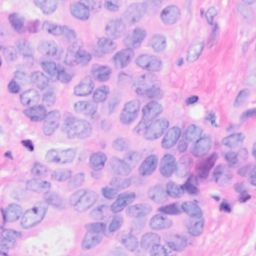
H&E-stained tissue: Breast